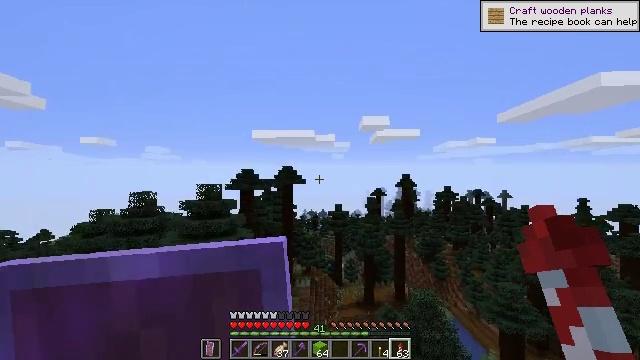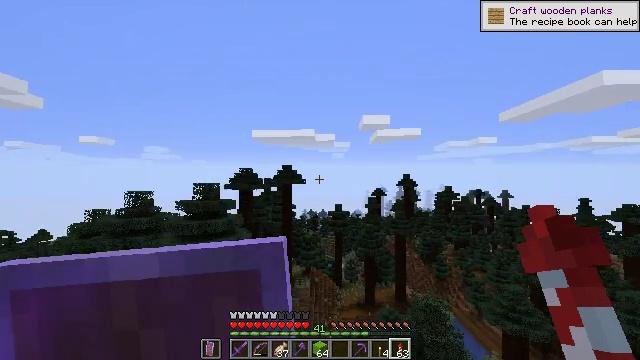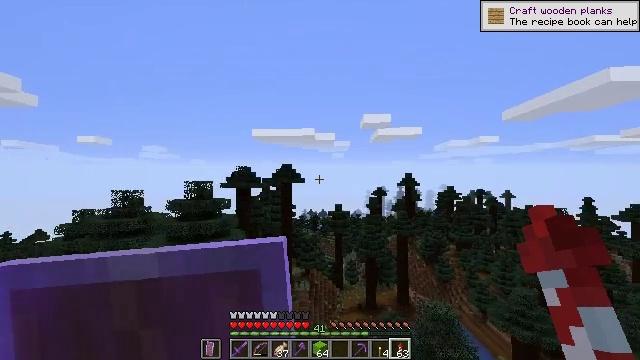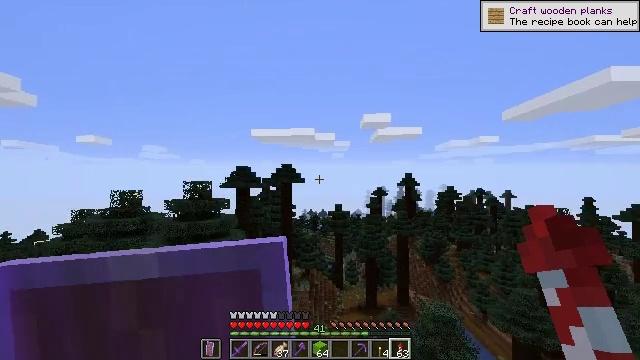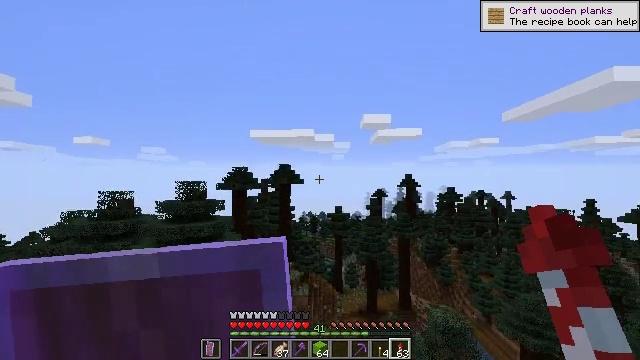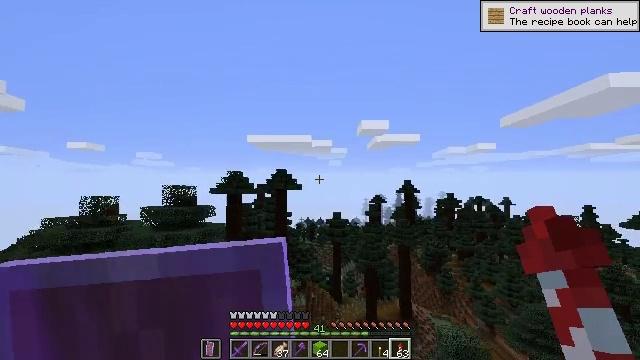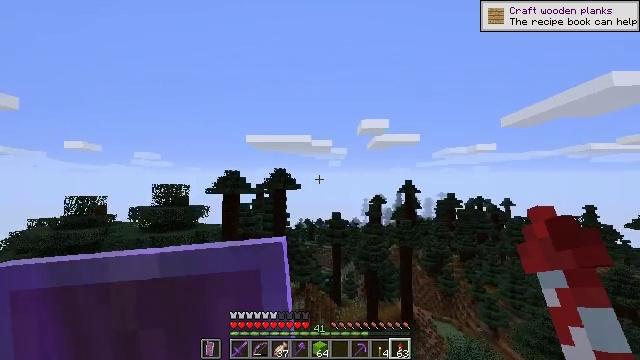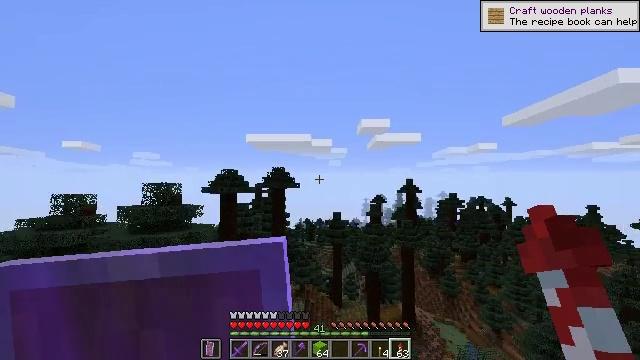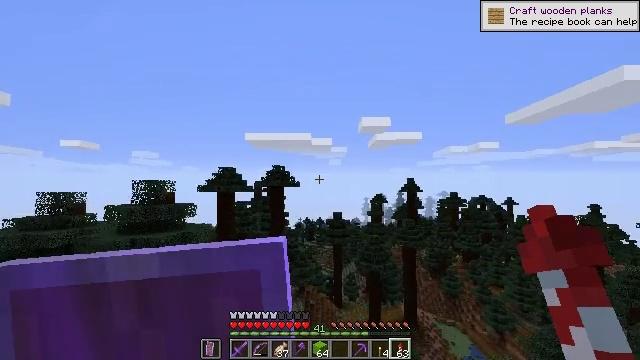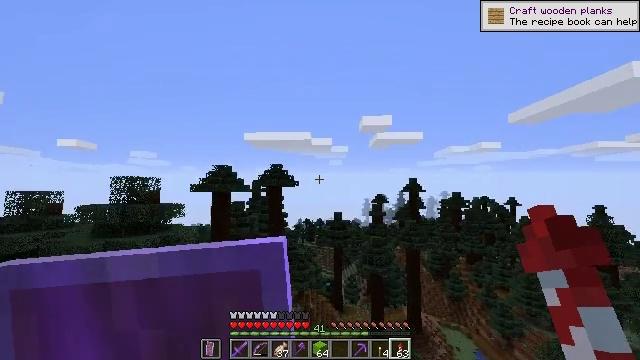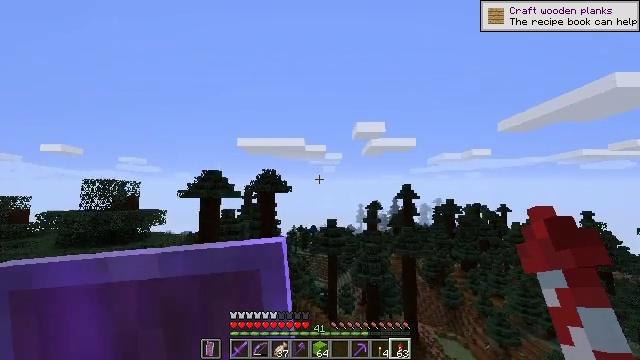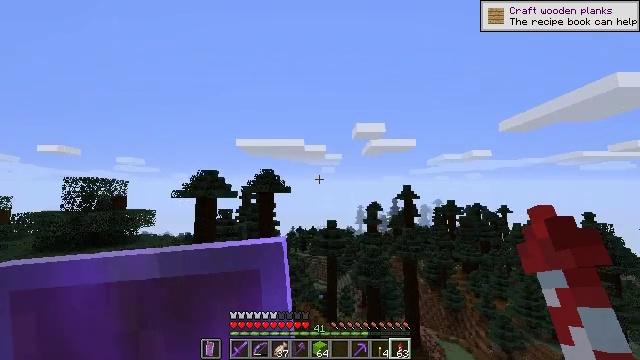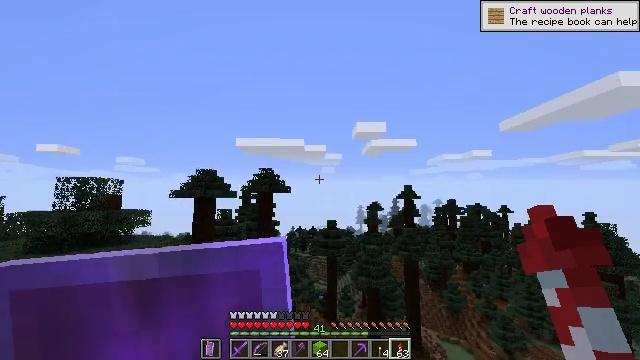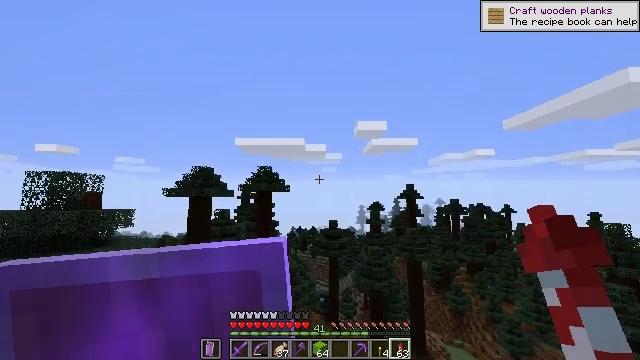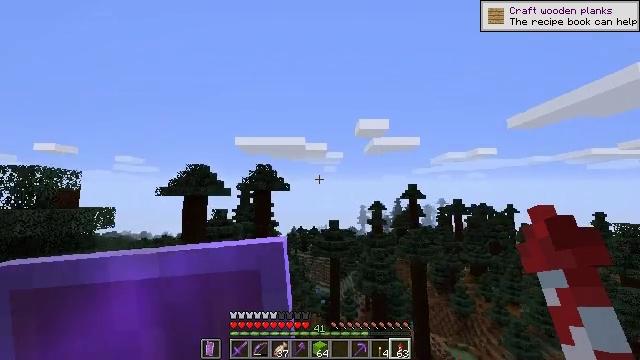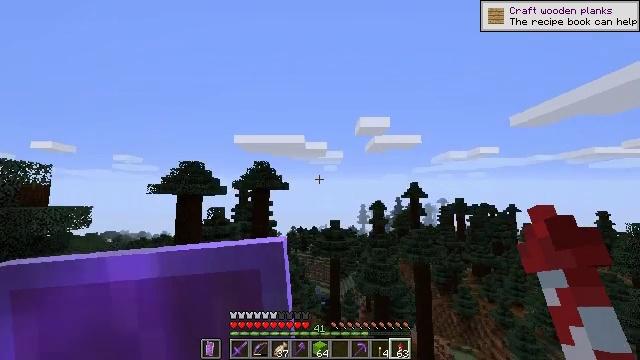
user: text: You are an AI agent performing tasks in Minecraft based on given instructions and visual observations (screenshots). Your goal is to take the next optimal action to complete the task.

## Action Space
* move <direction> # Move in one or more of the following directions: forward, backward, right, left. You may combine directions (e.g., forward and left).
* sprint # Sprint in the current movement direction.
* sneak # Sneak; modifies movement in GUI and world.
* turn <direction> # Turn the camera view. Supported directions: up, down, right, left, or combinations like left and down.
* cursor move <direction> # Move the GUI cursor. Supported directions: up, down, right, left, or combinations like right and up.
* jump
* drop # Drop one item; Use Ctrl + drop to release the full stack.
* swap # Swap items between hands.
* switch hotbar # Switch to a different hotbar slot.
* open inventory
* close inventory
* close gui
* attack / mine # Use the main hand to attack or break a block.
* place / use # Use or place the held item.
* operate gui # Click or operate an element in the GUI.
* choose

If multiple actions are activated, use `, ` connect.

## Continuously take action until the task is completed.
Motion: motion action
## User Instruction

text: Create a lime carpet with two lime wool in a crafting table.
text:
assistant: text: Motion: move forward, sprint
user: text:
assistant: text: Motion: move forward, sprint
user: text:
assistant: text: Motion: move forward, sprint
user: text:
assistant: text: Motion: move forward, sprint
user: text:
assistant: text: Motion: move forward, sprint, turn up
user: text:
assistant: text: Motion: move forward, sprint
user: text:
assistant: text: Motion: move forward, sprint
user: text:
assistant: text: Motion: move forward, sprint
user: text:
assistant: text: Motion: move forward, sprint
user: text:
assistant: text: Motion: move forward, sprint, turn right and up
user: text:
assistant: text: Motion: move forward, sprint
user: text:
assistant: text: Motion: move forward, sprint
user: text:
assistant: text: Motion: move forward, sprint
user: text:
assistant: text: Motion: move forward, sprint
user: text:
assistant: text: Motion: move forward, sprint
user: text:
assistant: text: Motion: move forward, sprint
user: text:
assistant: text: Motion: move forward, sprint
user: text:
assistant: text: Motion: move forward, sprint
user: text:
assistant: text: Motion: move forward, sprint
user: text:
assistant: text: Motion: move forward, sprint
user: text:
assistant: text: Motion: move forward, sprint
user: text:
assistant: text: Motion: move forward, sprint
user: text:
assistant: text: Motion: move forward, sprint, turn left
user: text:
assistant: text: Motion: move forward, sprint
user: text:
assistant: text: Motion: move forward, sprint
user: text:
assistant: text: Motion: move forward, sprint
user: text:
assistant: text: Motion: move forward, sprint
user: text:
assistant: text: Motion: move forward, sprint
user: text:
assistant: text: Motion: move forward, sprint
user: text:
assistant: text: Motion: move forward, sprint